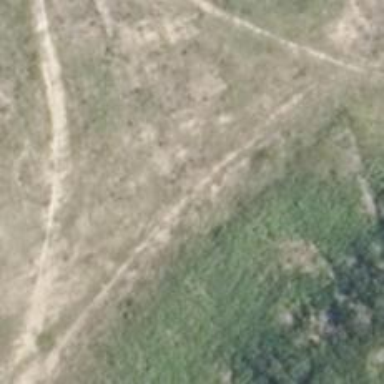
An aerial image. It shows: Path on the ground.